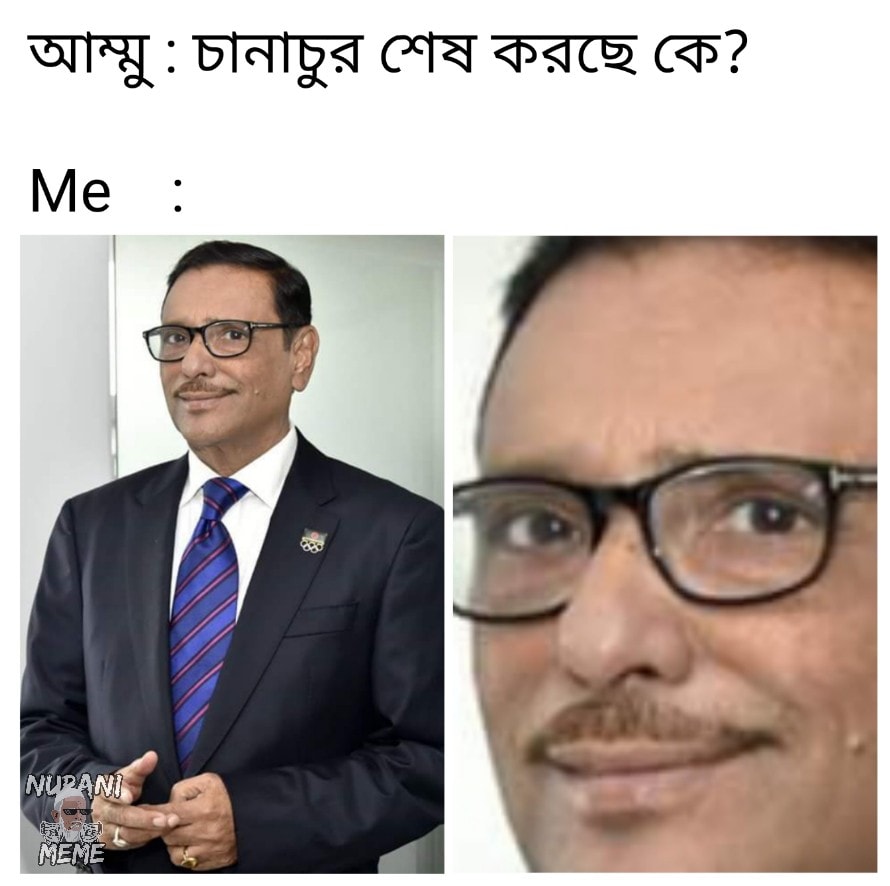
Caption: আম্মুঃ চানাচুর শেষ করছে কে ?     Me  :
Label: non-hate